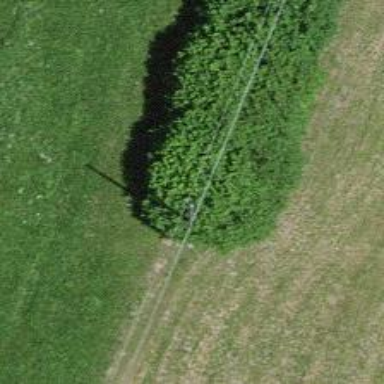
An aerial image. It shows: Utility pole in the area.